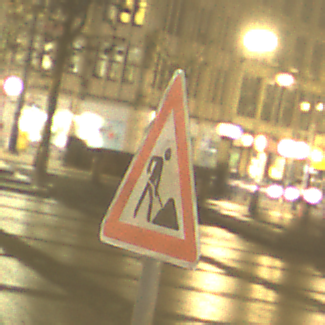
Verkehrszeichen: Arbeitsstelle
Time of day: Night
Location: Outdoor (Urban)
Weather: Overcast
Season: NotSpecified
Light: Artificial